Question: I need to add a new dword (32-bit) value '1001' in the following registry path:
'''
path = "Software\Microsoft\Windows\CurrentVersion\Internet Settings\Zones\3\"
'''
After adding, the registry structure should look like this:

How can achieve the same using ruby?
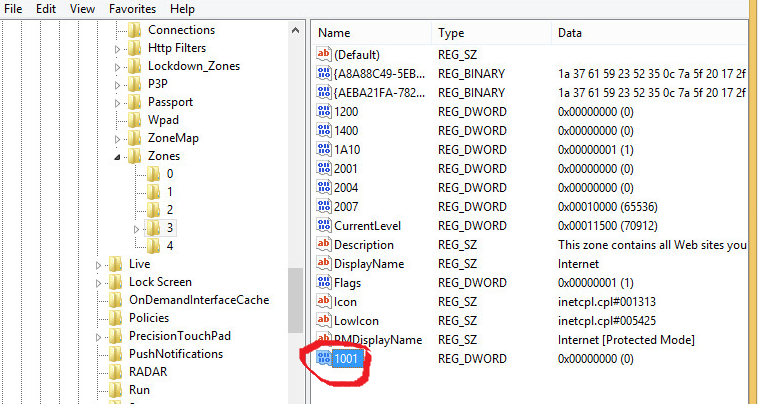
Answer: Following lines solved the problem for me.
'''
Win32::Registry::HKEY_CURRENT_USER.create(path) do |reg|
reg.write('1001', Win32::Registry::REG_DWORD, 0)
end
'''
Here I'm setting the value 0 for newly created dword (32-bit) value '1001' in registry.